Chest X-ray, PA view. Patient: 35 years old, sex F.
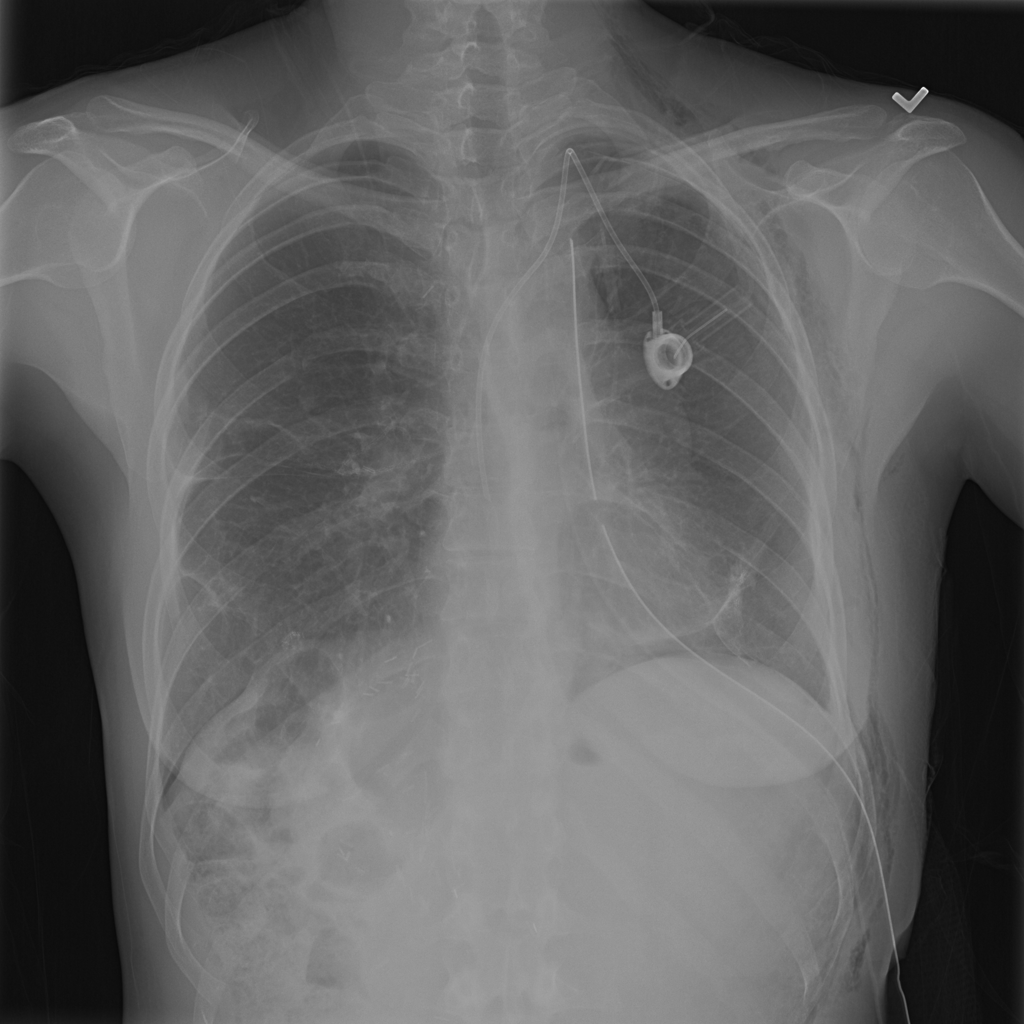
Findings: No Finding